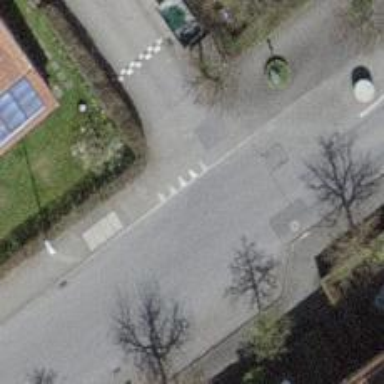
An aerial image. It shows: Road with "give way" sign.